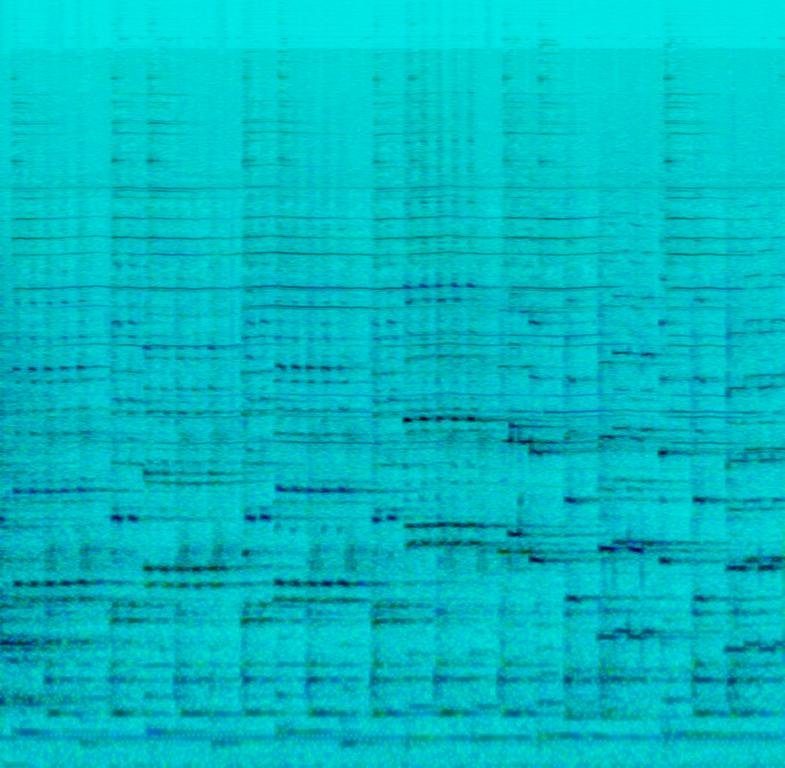
This orchestral song starts with a melody played on a reed instrument backed by strings and the triangle. This is followed by the horn section playing a descending run. The violin plays a solo after the horn section. The violins are backed by the bass played on viola or cello. The mood of this song is comedic. This song can be played in a movie scene where a criminal is planning a cunning tactic.